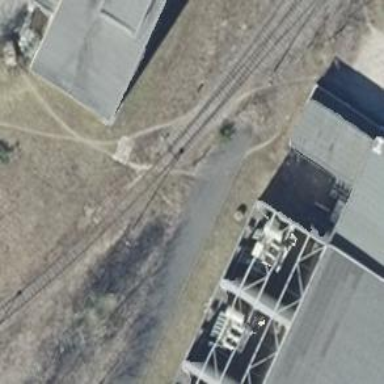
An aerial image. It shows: Railway switch.